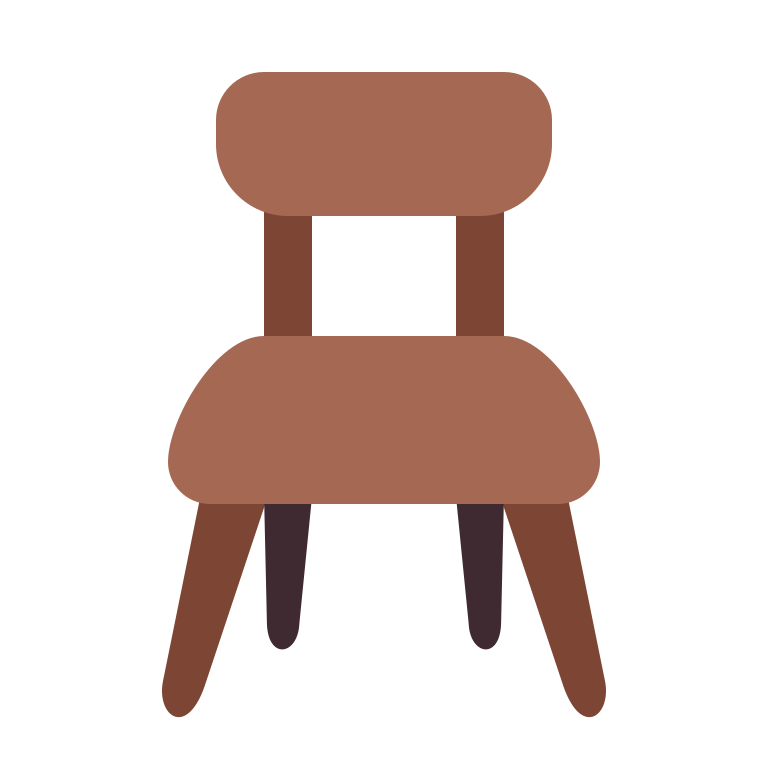
chair flat